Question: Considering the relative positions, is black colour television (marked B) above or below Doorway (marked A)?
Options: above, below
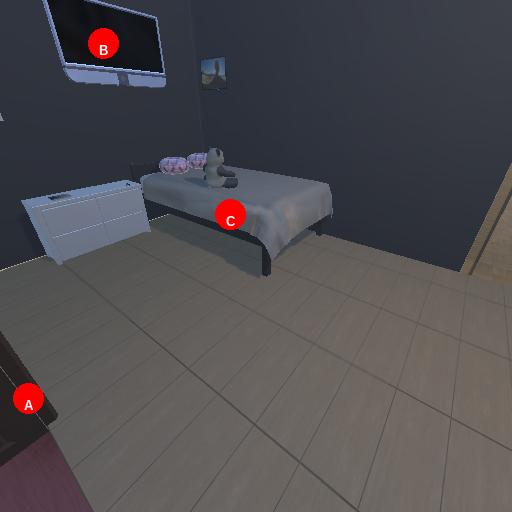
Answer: above